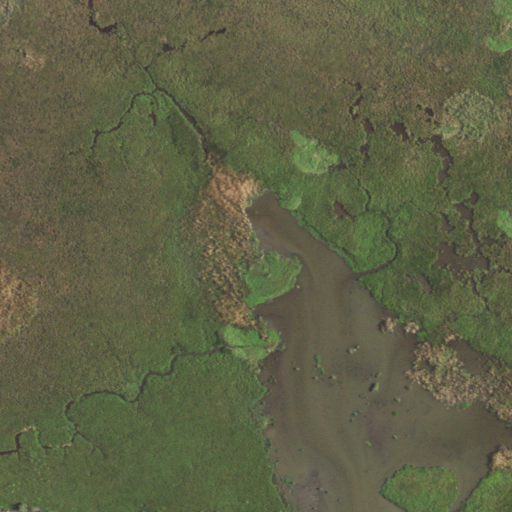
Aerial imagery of island in Louisiana named Halters Island containing herbaceous wetlands, open water, and barren land